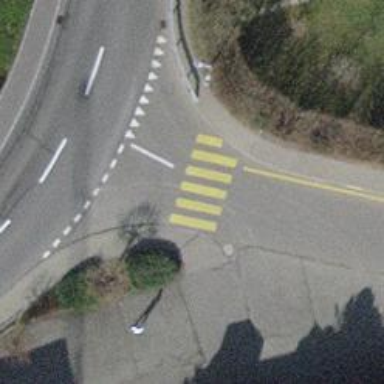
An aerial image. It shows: Uncontrolled road crossing.